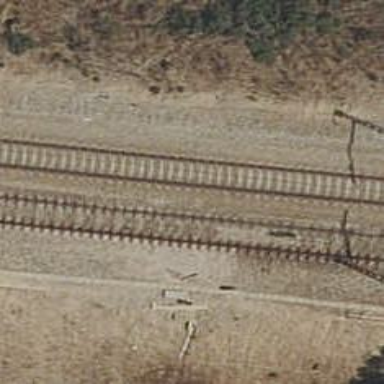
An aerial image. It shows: Railway with electrified contact lines.